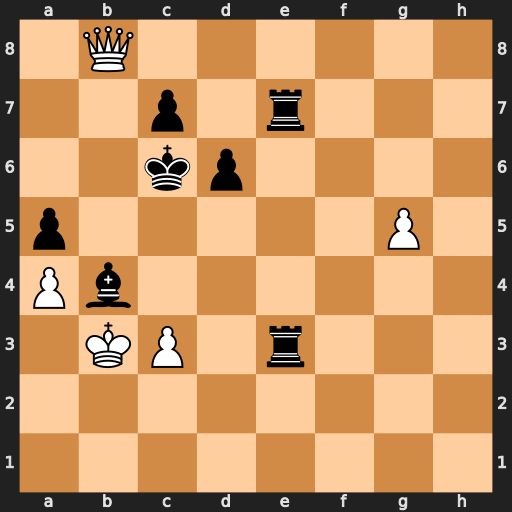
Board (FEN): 1Q6/2p1r3/2kp4/p5P1/Pb6/1KP1r3/8/8
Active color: w
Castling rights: -
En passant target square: -
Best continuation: Qb5#